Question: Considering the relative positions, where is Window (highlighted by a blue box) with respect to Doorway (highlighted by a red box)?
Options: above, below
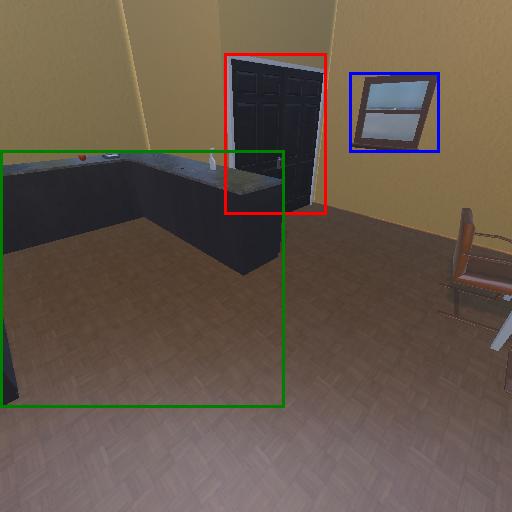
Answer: above